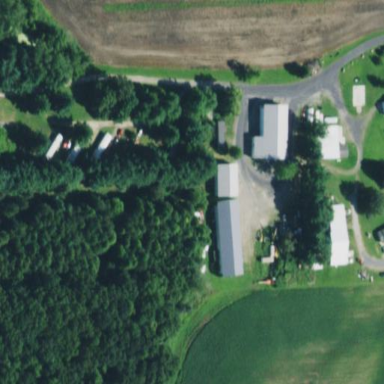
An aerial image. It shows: Farmyard area.